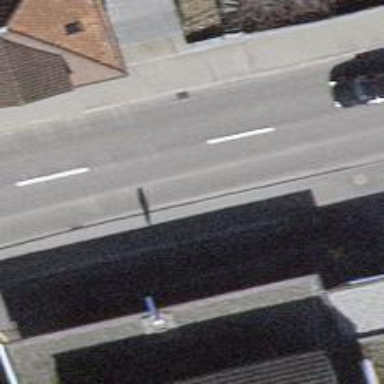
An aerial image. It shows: Post box.